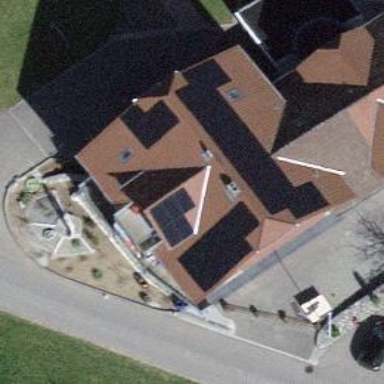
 consisting of solar photovoltaic panels."